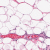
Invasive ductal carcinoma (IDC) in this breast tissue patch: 0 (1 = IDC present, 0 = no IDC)